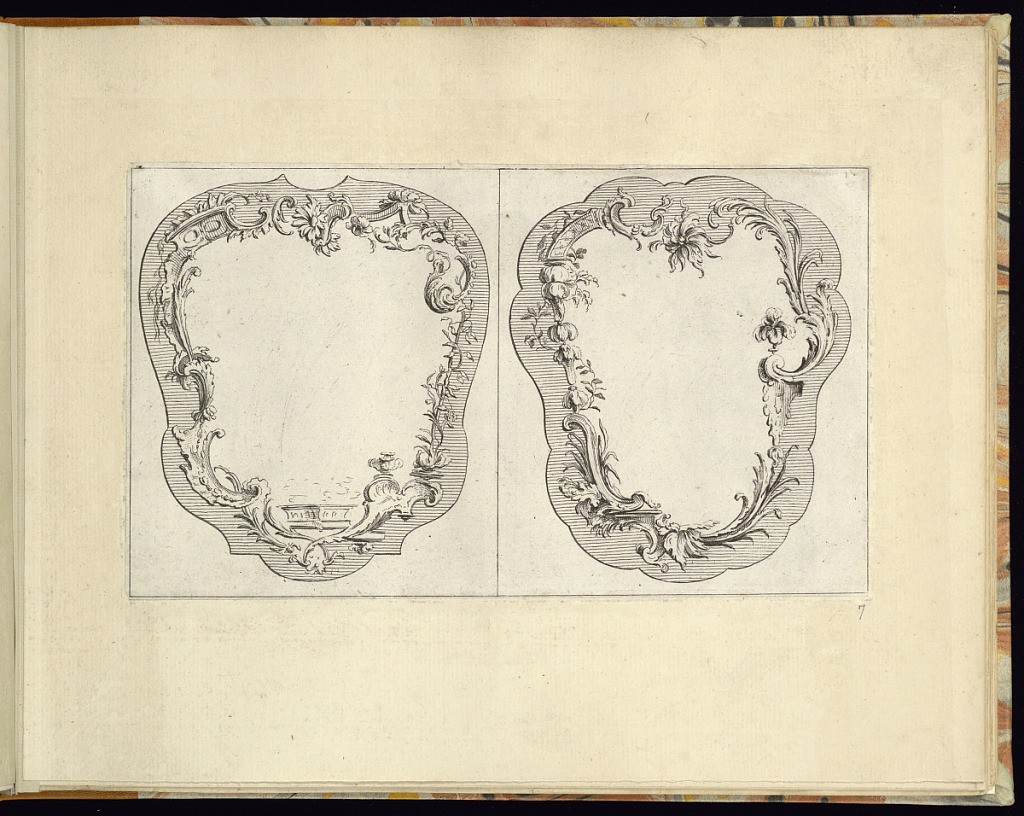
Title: Two Designs for Hand Fans or Frames
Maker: Bellay, French, active from 1734
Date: ca.1734–37
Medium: Etching on laid paper
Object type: Print
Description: Two designs for hand fans or hand screens printed on the same plate, side-by-side. The fans or screens feature rococo motifs along the edges with the center left blank. The ornamental frames include sprigs, leaves, flowers, feathers, ribbons, rinceaux, fleurons, c-scrolls, s-scrolls, vases, rosettes, and leaves.